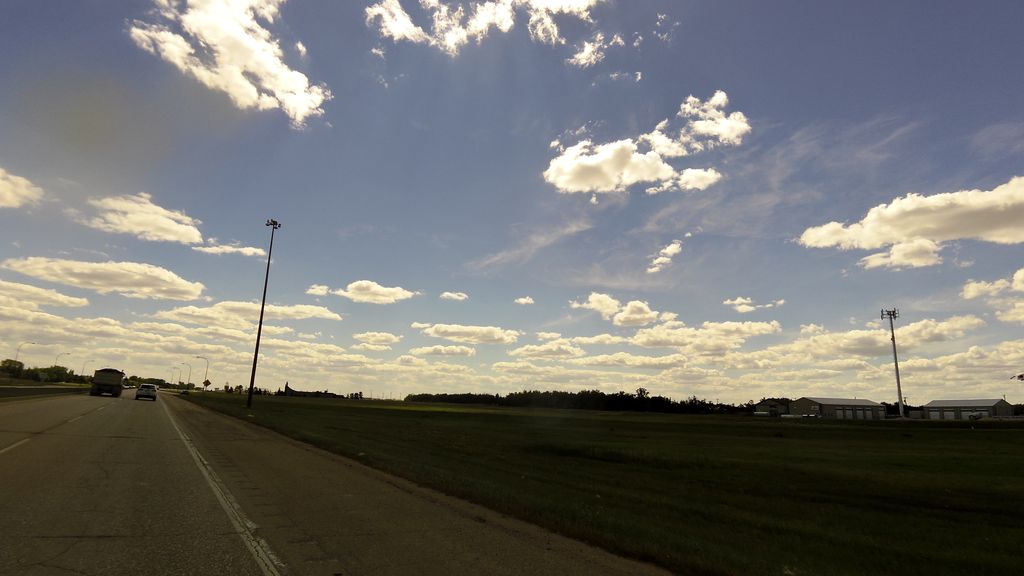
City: winnipeg